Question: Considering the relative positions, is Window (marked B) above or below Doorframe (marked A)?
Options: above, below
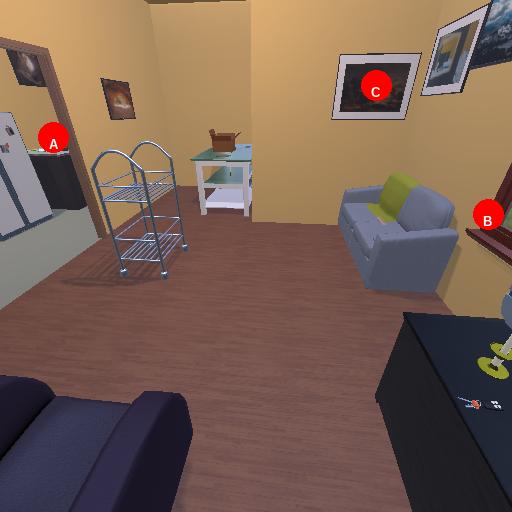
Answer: above